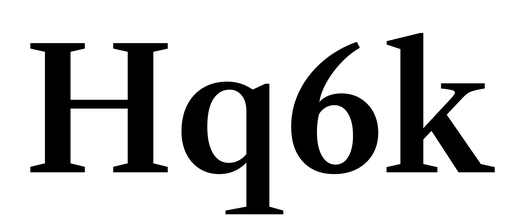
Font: LibreCaslonText_SemiBold